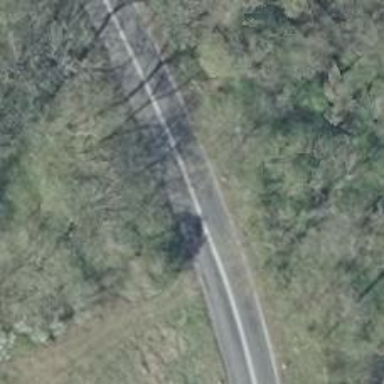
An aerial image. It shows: Secondary road with asphalt surface.